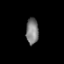
Tissue: prostate
Cell type: T cells
Senescence score: 0.7207
Nuclear area (px): 318
Mean DAPI intensity: 126.535